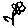
Label: flower